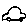
Label: car